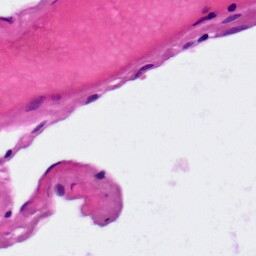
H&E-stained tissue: Lung